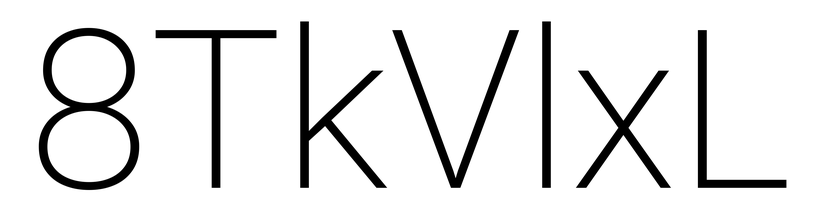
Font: Roboto_ExtraLight